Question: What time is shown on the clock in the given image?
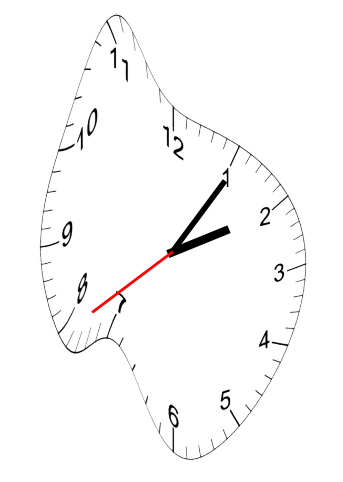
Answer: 02:05:39